Interaction volume radius: 10 \u00c5
Interaction volume height: 15 \u00c5
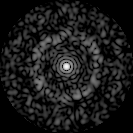
Disorder parameter: 0.8277